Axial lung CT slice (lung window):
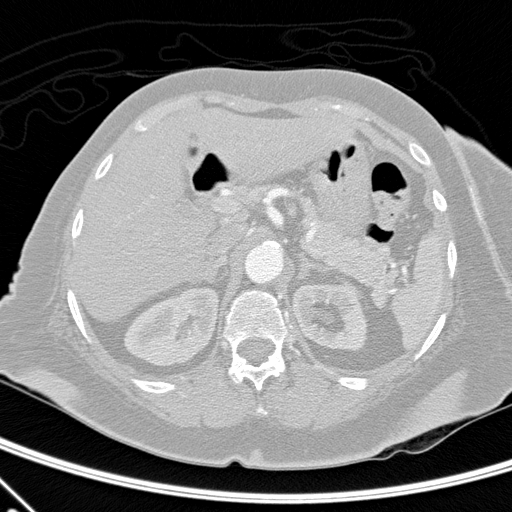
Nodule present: no